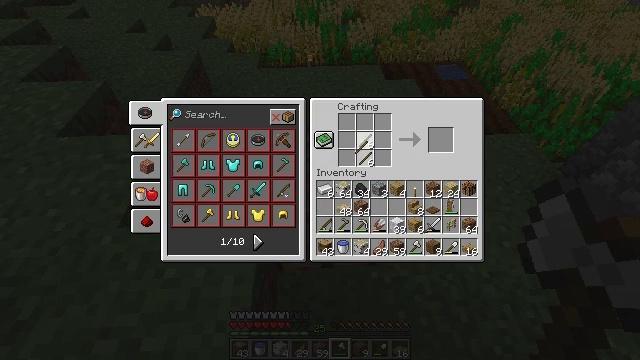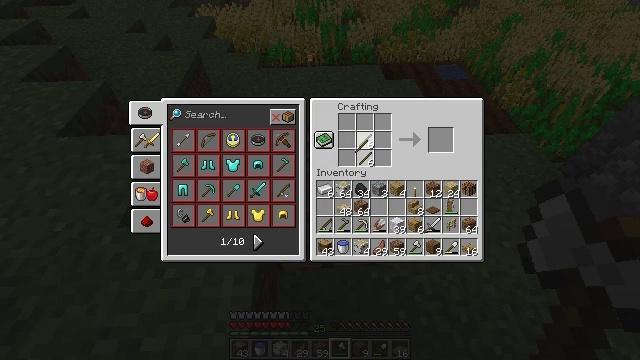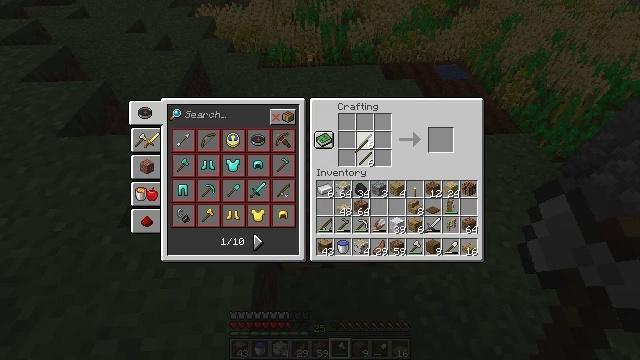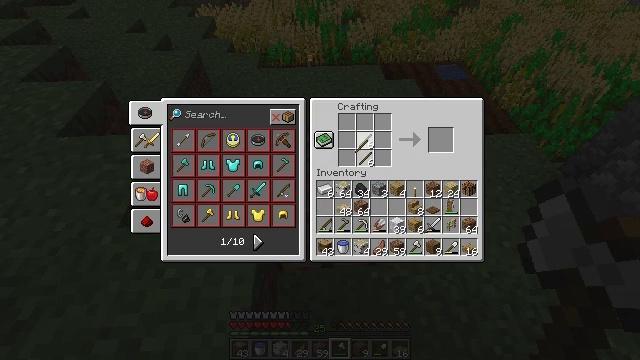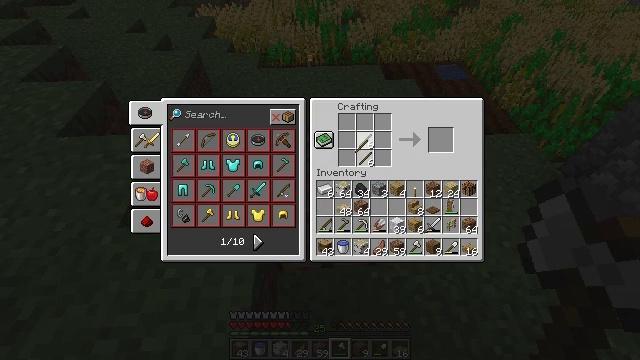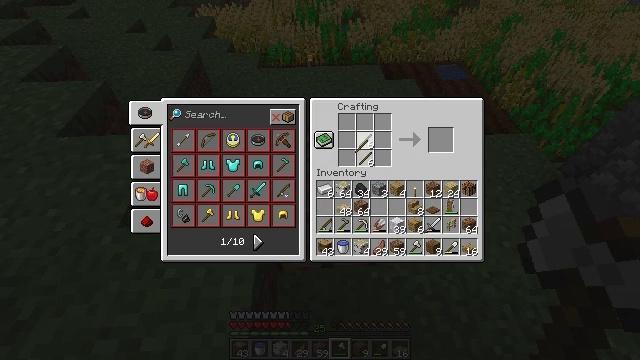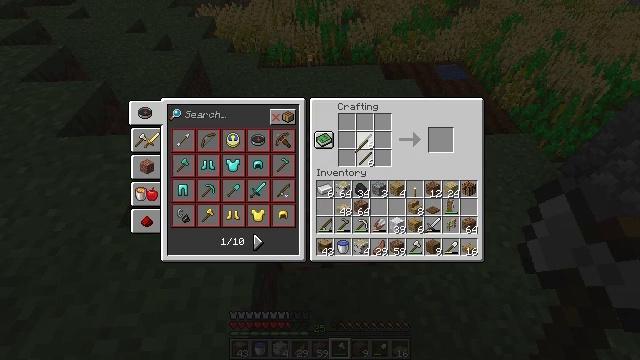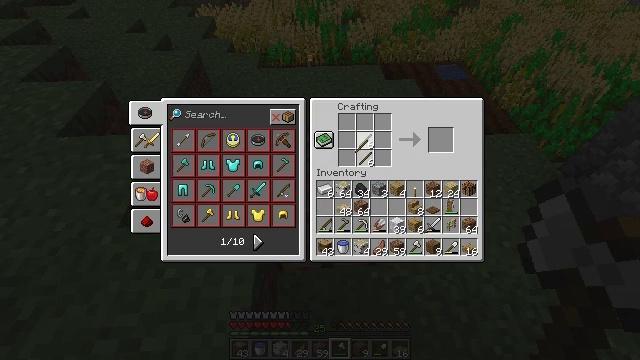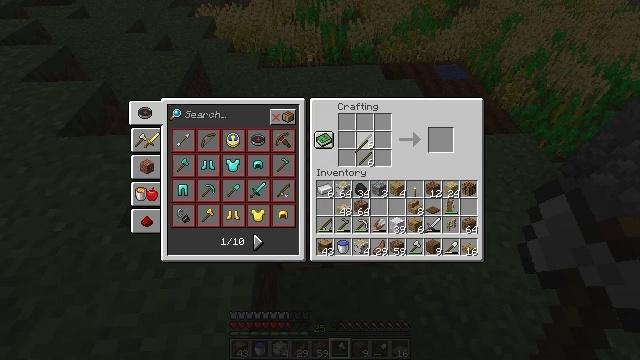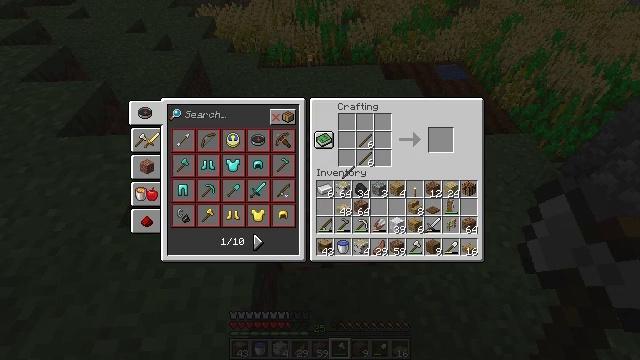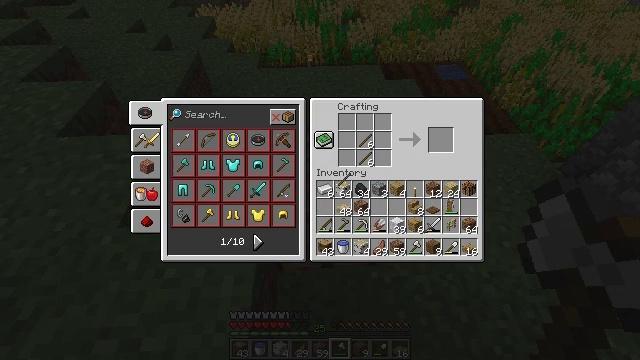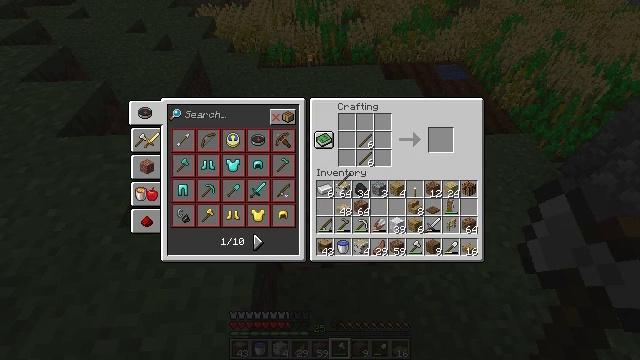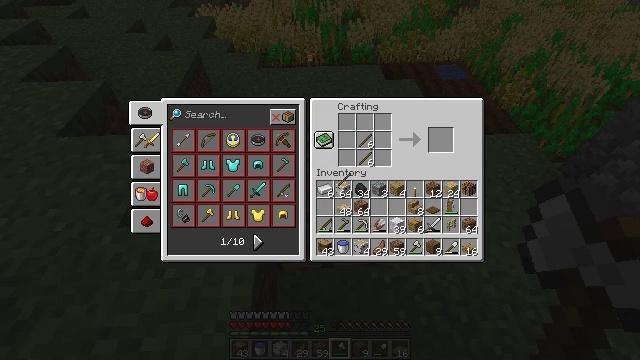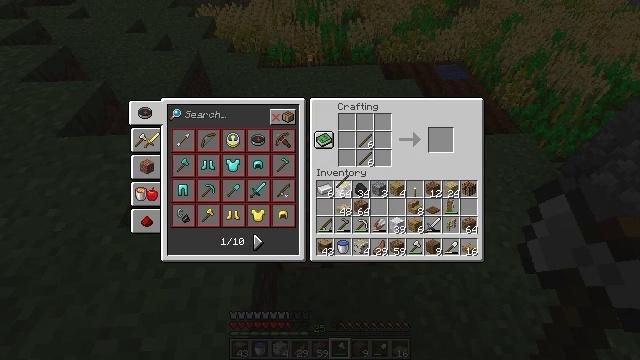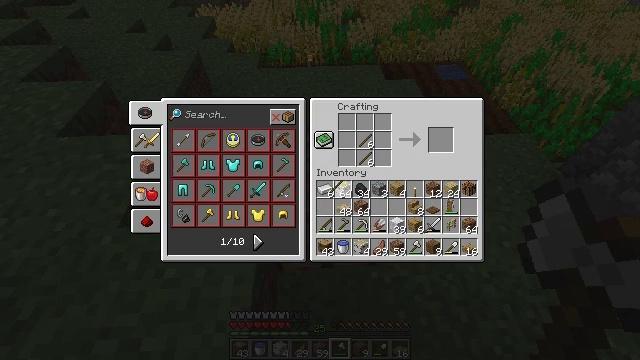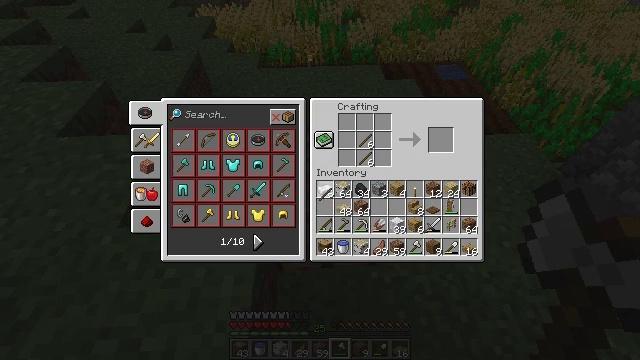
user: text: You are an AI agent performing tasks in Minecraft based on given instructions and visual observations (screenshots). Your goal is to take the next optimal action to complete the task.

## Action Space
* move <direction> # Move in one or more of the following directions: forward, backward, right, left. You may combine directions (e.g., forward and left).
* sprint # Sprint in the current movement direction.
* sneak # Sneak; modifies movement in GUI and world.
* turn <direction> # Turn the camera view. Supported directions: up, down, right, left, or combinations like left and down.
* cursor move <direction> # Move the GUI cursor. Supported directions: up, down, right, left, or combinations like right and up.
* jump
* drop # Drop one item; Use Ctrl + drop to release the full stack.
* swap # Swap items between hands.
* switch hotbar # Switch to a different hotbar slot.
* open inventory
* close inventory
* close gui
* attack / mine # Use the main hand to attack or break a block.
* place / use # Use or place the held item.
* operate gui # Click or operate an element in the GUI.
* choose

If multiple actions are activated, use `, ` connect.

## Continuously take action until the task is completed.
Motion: motion action
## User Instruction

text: Make a birch fence using the crafting table and birch wood materials.
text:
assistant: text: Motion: operate gui
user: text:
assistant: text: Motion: operate gui
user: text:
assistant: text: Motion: operate gui
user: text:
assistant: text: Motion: operate gui
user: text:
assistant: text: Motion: operate gui
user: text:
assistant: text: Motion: operate gui
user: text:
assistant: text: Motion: operate gui
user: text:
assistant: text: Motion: no_op
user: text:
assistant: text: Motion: cursor move left and down
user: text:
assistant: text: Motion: no_op
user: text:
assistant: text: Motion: no_op
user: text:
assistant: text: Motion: no_op
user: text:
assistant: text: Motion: no_op
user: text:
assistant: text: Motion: no_op
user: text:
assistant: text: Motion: cursor move left and down
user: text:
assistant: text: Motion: no_op
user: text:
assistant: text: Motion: no_op
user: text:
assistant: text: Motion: no_op
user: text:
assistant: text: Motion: no_op
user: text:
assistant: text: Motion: no_op
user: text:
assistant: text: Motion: operate gui
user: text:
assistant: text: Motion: operate gui
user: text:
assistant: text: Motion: operate gui
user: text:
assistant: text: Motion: cursor move right
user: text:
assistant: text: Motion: cursor move right
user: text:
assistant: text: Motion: cursor move right
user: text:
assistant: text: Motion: cursor move right
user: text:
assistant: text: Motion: no_op
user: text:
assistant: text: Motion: no_op
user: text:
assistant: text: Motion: no_op